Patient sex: F
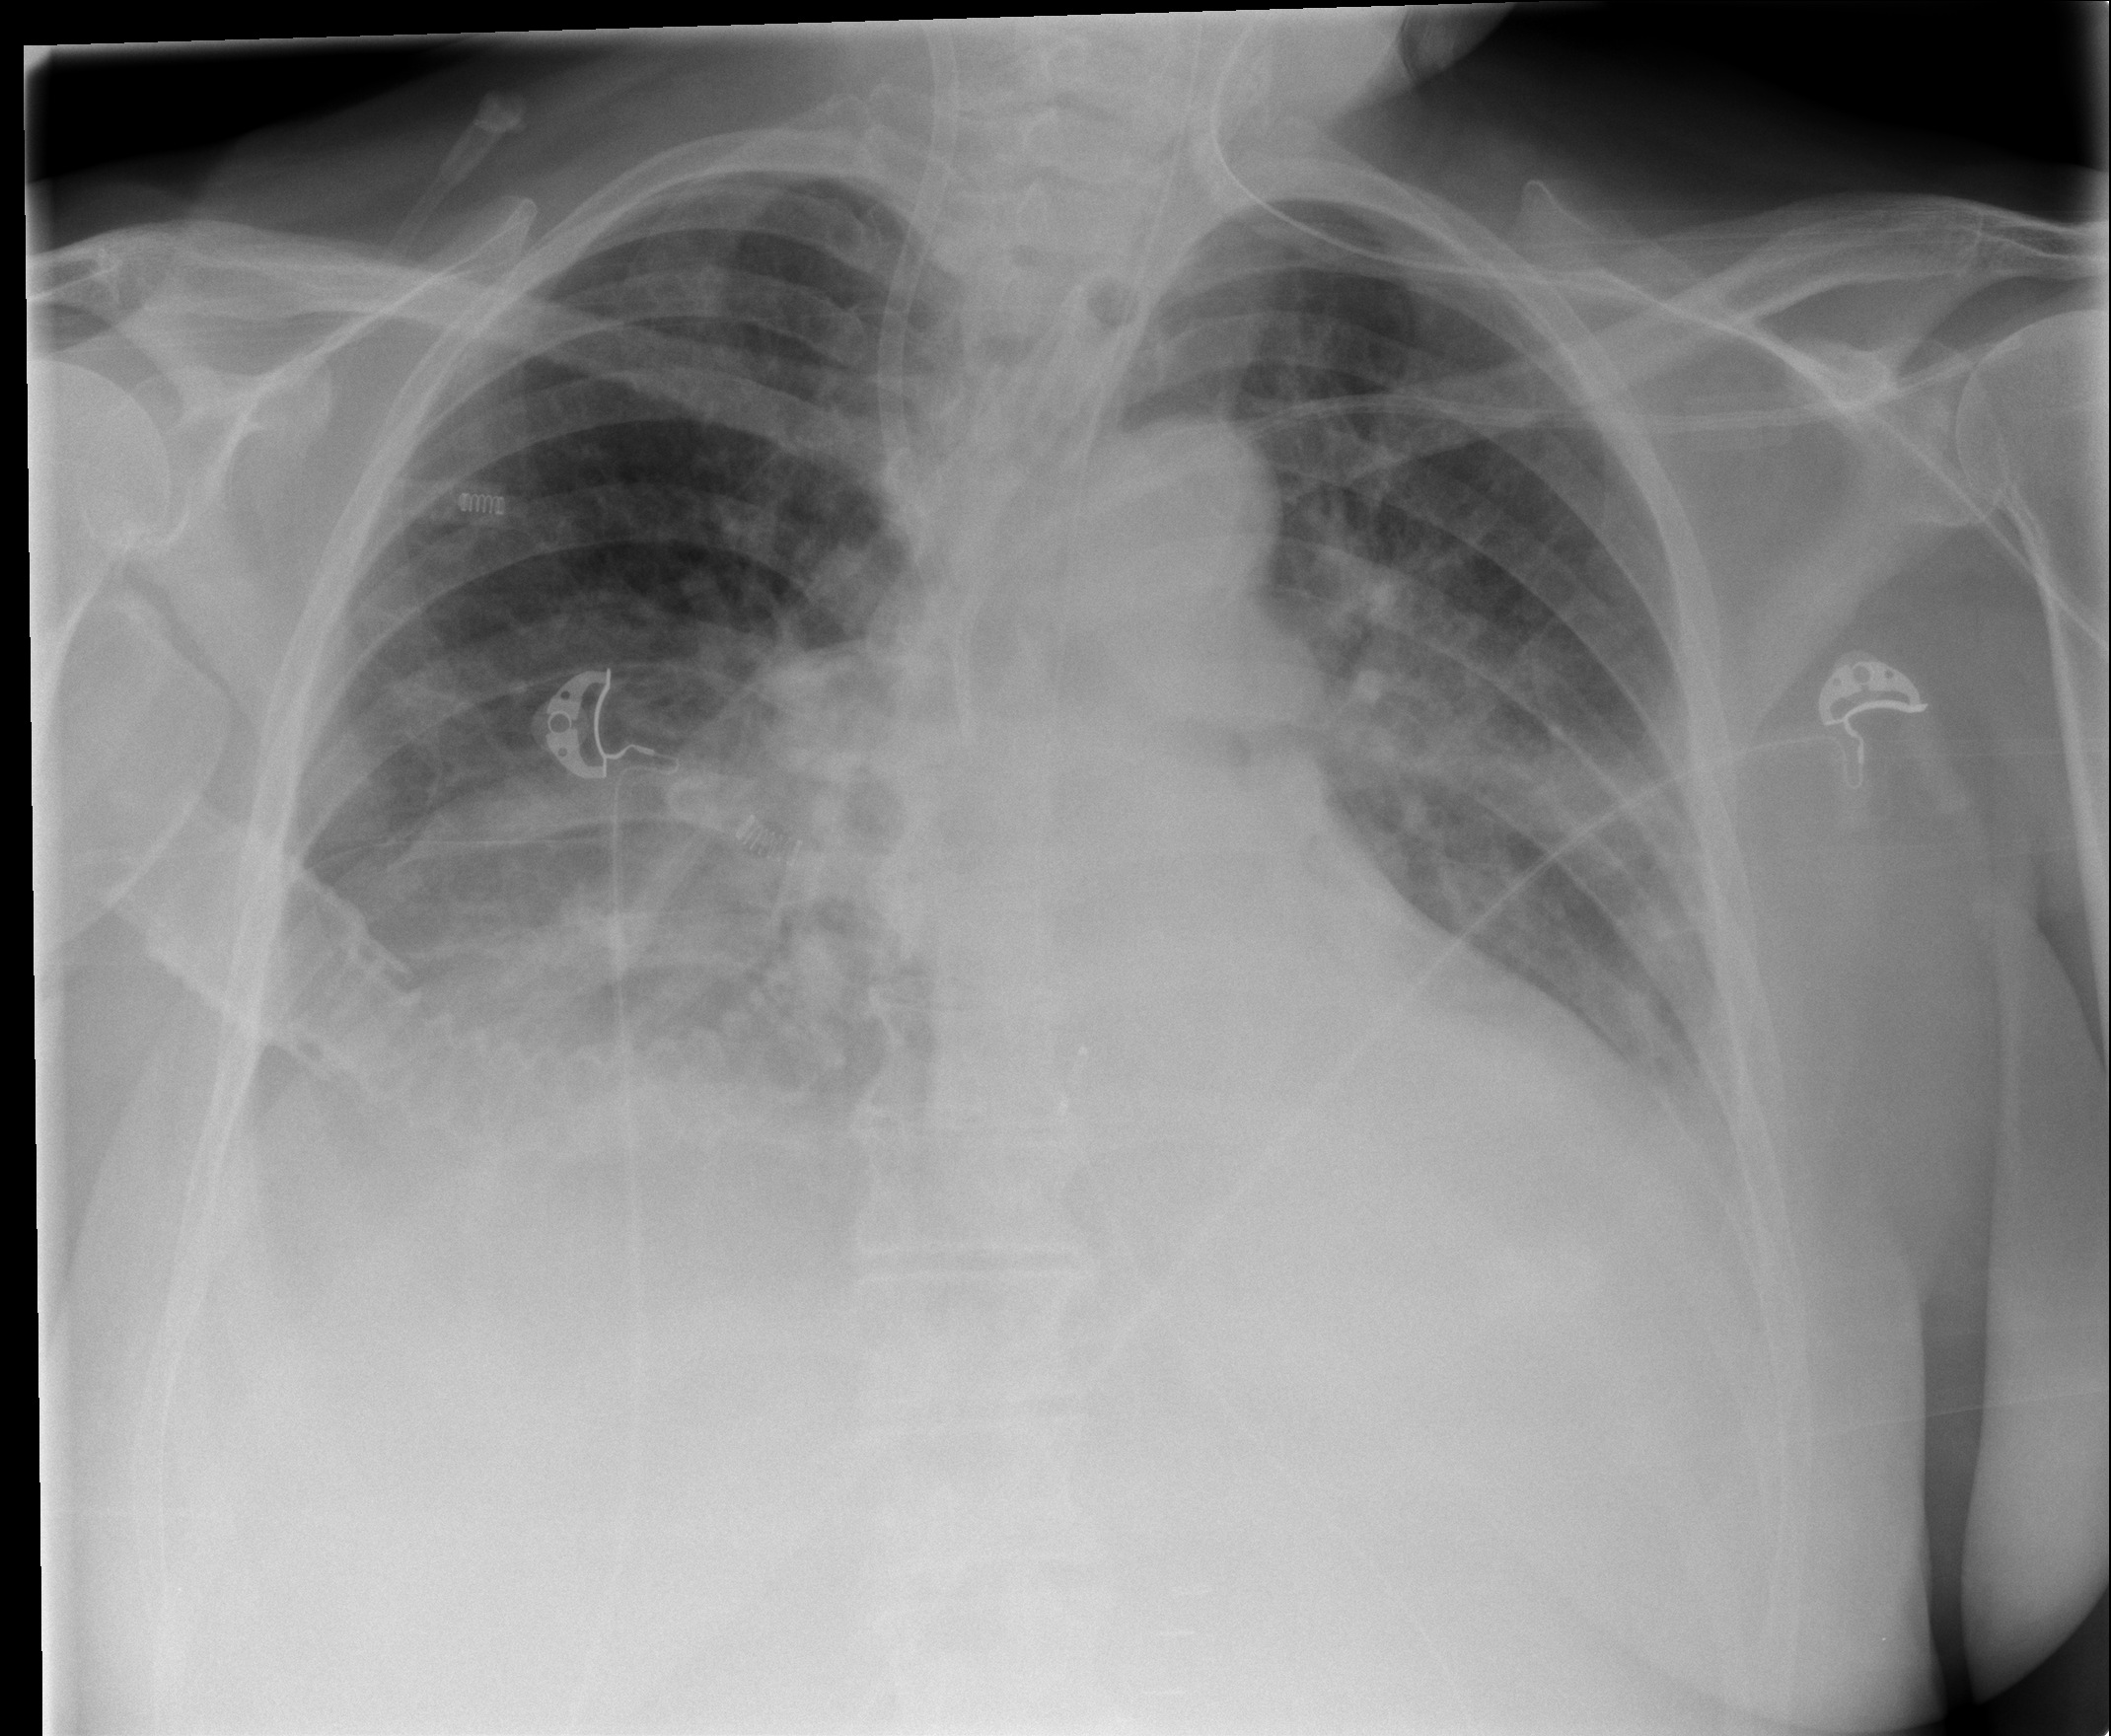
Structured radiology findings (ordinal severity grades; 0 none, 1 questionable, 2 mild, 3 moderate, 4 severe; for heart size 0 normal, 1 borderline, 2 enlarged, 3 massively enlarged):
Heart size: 2
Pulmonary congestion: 2
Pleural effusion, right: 2
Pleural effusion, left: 1
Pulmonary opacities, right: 2
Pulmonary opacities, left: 2
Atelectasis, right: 2
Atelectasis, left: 1